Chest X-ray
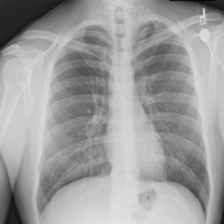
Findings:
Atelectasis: negative
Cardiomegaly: negative
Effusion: negative
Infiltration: negative
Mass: negative
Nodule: negative
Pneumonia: negative
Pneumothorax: negative
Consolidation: negative
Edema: negative
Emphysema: negative
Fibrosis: negative
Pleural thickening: negative
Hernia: negative